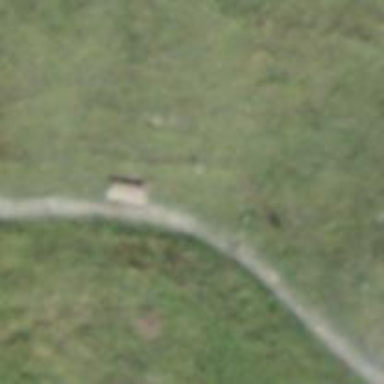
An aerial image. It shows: Bench for seating.